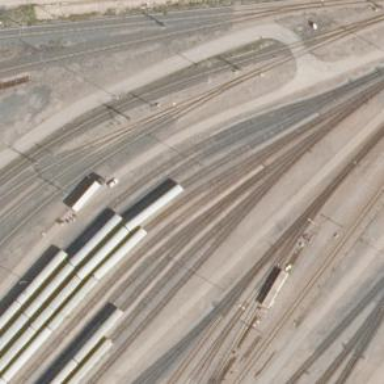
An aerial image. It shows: Railway yard used for servicing trains.